Question: The picture shows the balloon popping problem. You need to pop all the balloons in a certain order. The reward for a popped balloon is the product of itself and the values on the left and right balloons. If there is no balloon on the left or right, multiply the value of the balloon on the left or right by 1. You need only find the total maximum reward. Give me the number.
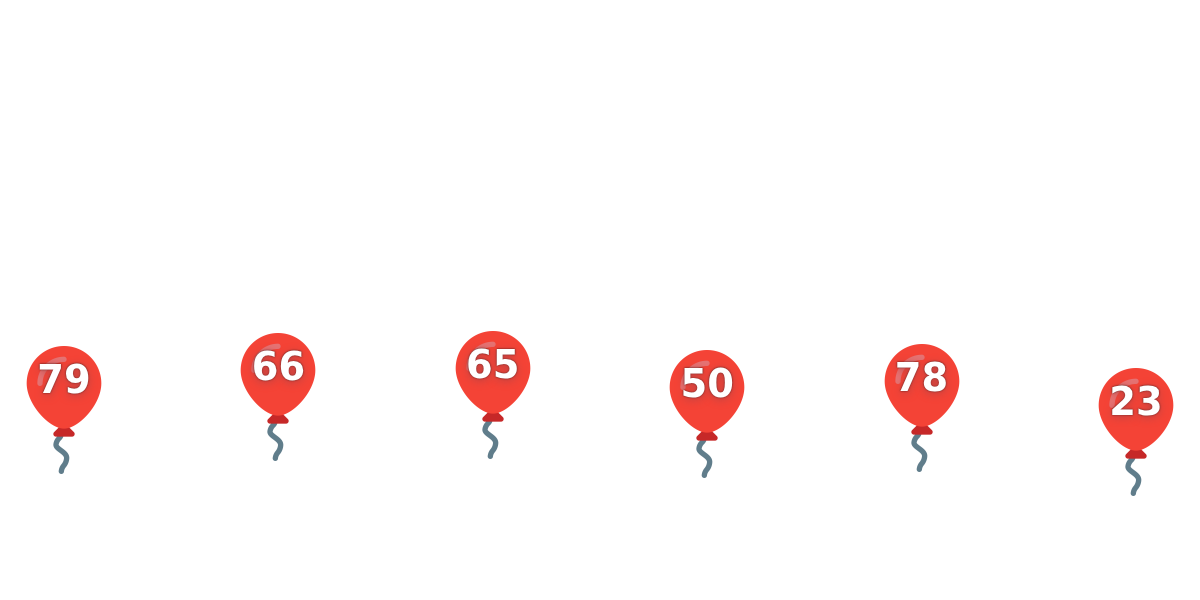
Answer: 1138434